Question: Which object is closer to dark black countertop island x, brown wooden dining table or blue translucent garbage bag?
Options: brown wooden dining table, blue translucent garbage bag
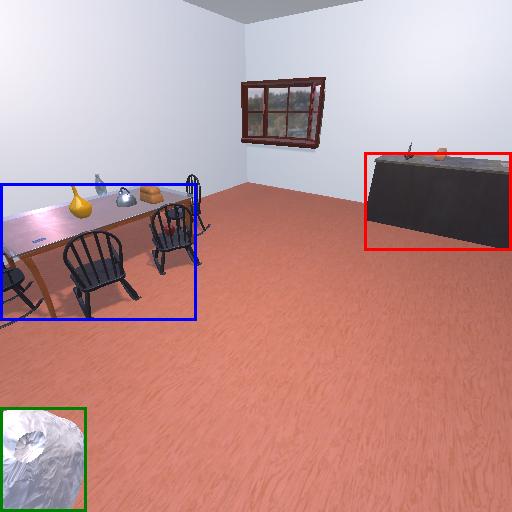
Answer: brown wooden dining table